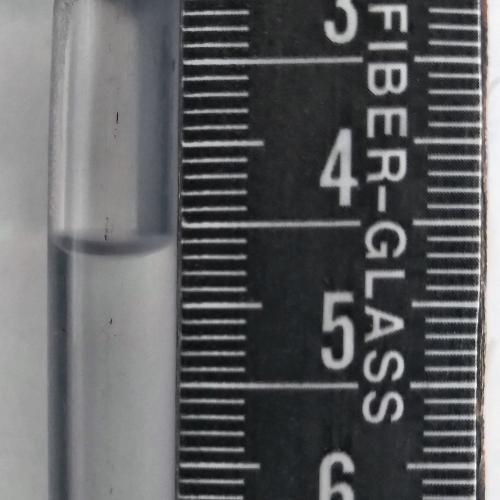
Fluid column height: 4.6 cm